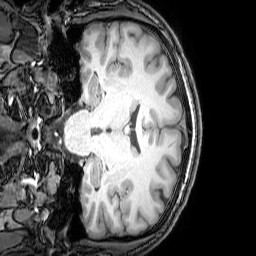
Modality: T1w
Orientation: coronal
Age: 20
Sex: male
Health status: healthy
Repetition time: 0.081 s
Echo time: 0.037 s